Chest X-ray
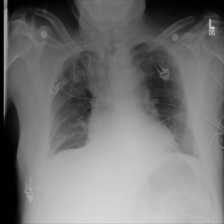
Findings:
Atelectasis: negative
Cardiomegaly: negative
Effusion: negative
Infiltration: negative
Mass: negative
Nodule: negative
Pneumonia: negative
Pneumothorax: negative
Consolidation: negative
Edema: negative
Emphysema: negative
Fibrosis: negative
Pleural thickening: negative
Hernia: negative